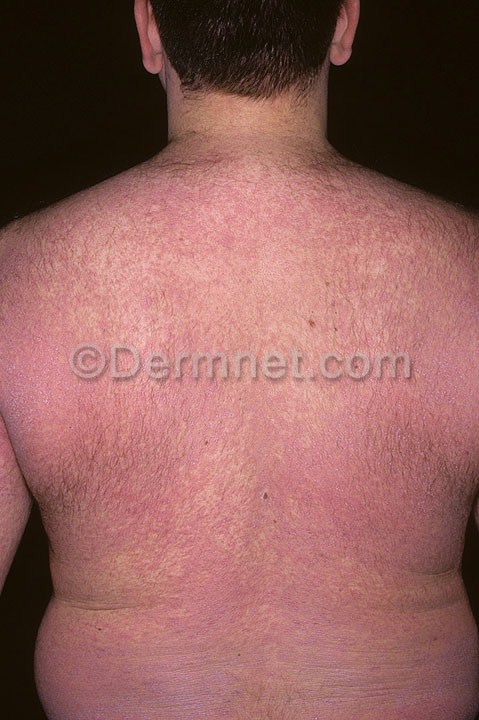
Disease: Psoriasis pictures Lichen Planus and related diseases